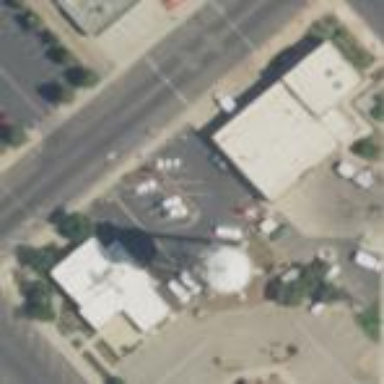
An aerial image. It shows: Fire station.